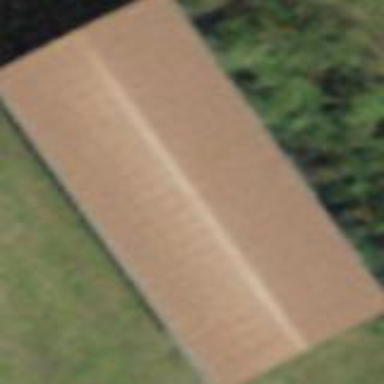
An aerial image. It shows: Shed.